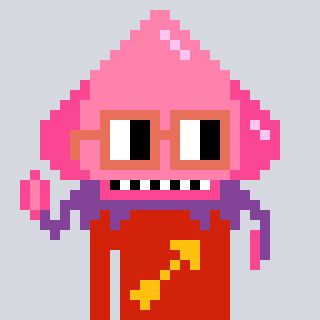
a pixel art character with square orange glasses, a squid-shaped head and a red-colored body on a cool background